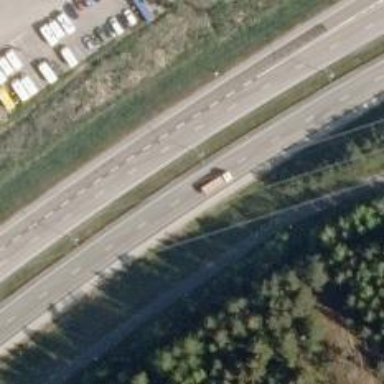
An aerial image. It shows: Asphalt road classified as trunk highway.